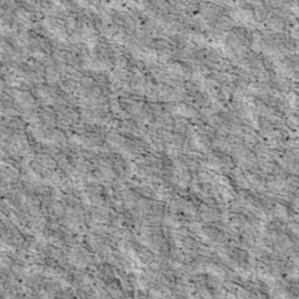
Label: non_frost